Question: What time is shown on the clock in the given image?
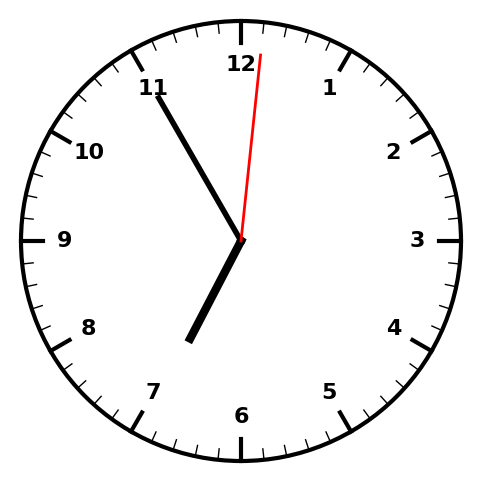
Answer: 06:55:01